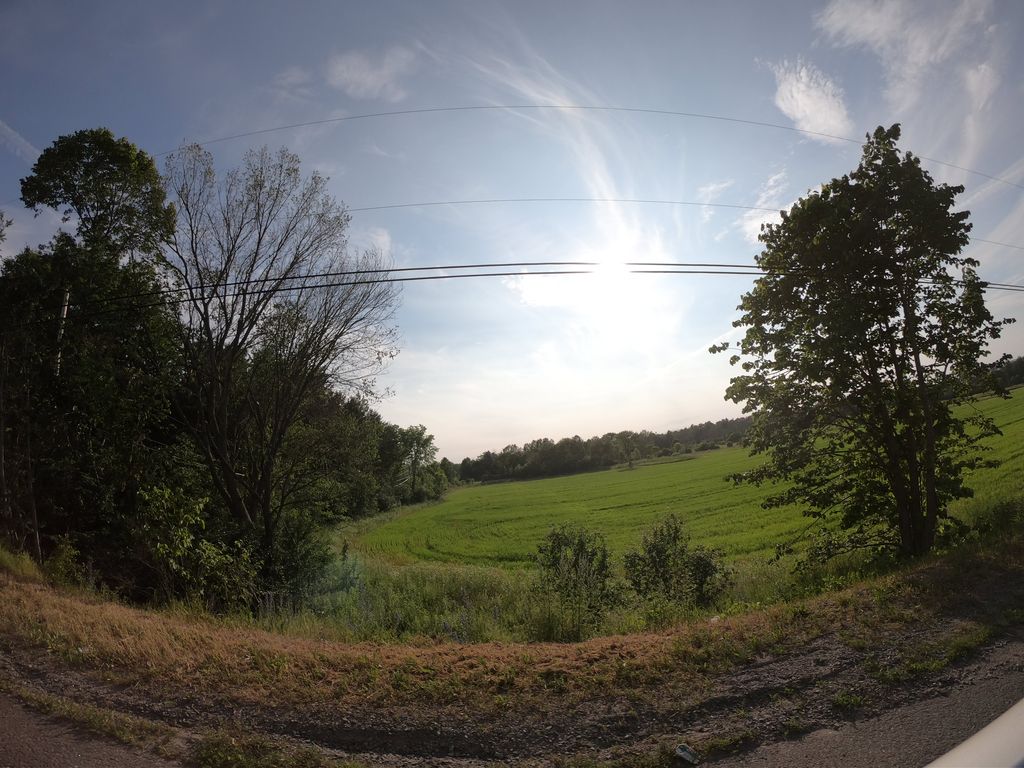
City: ottawa-gatineau